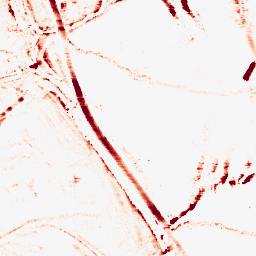
Category: morphological
Decomposition family: morphological_rect
Decomposition parameters: operation: opening
width: 10
height: 5
Upsampling method: sinc_hamming
Upsampling parameters: scale: 2
kernel_size: 8
Upsampling scale: 2